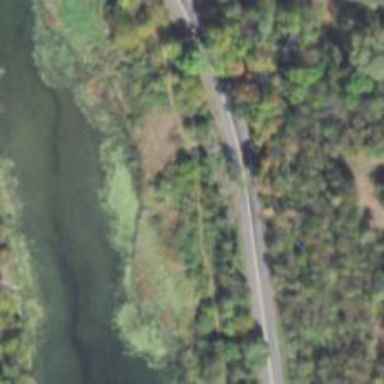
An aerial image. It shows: Path leading to bridge.